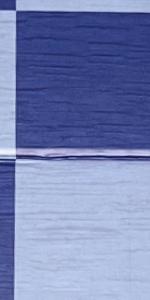
Label: Empty